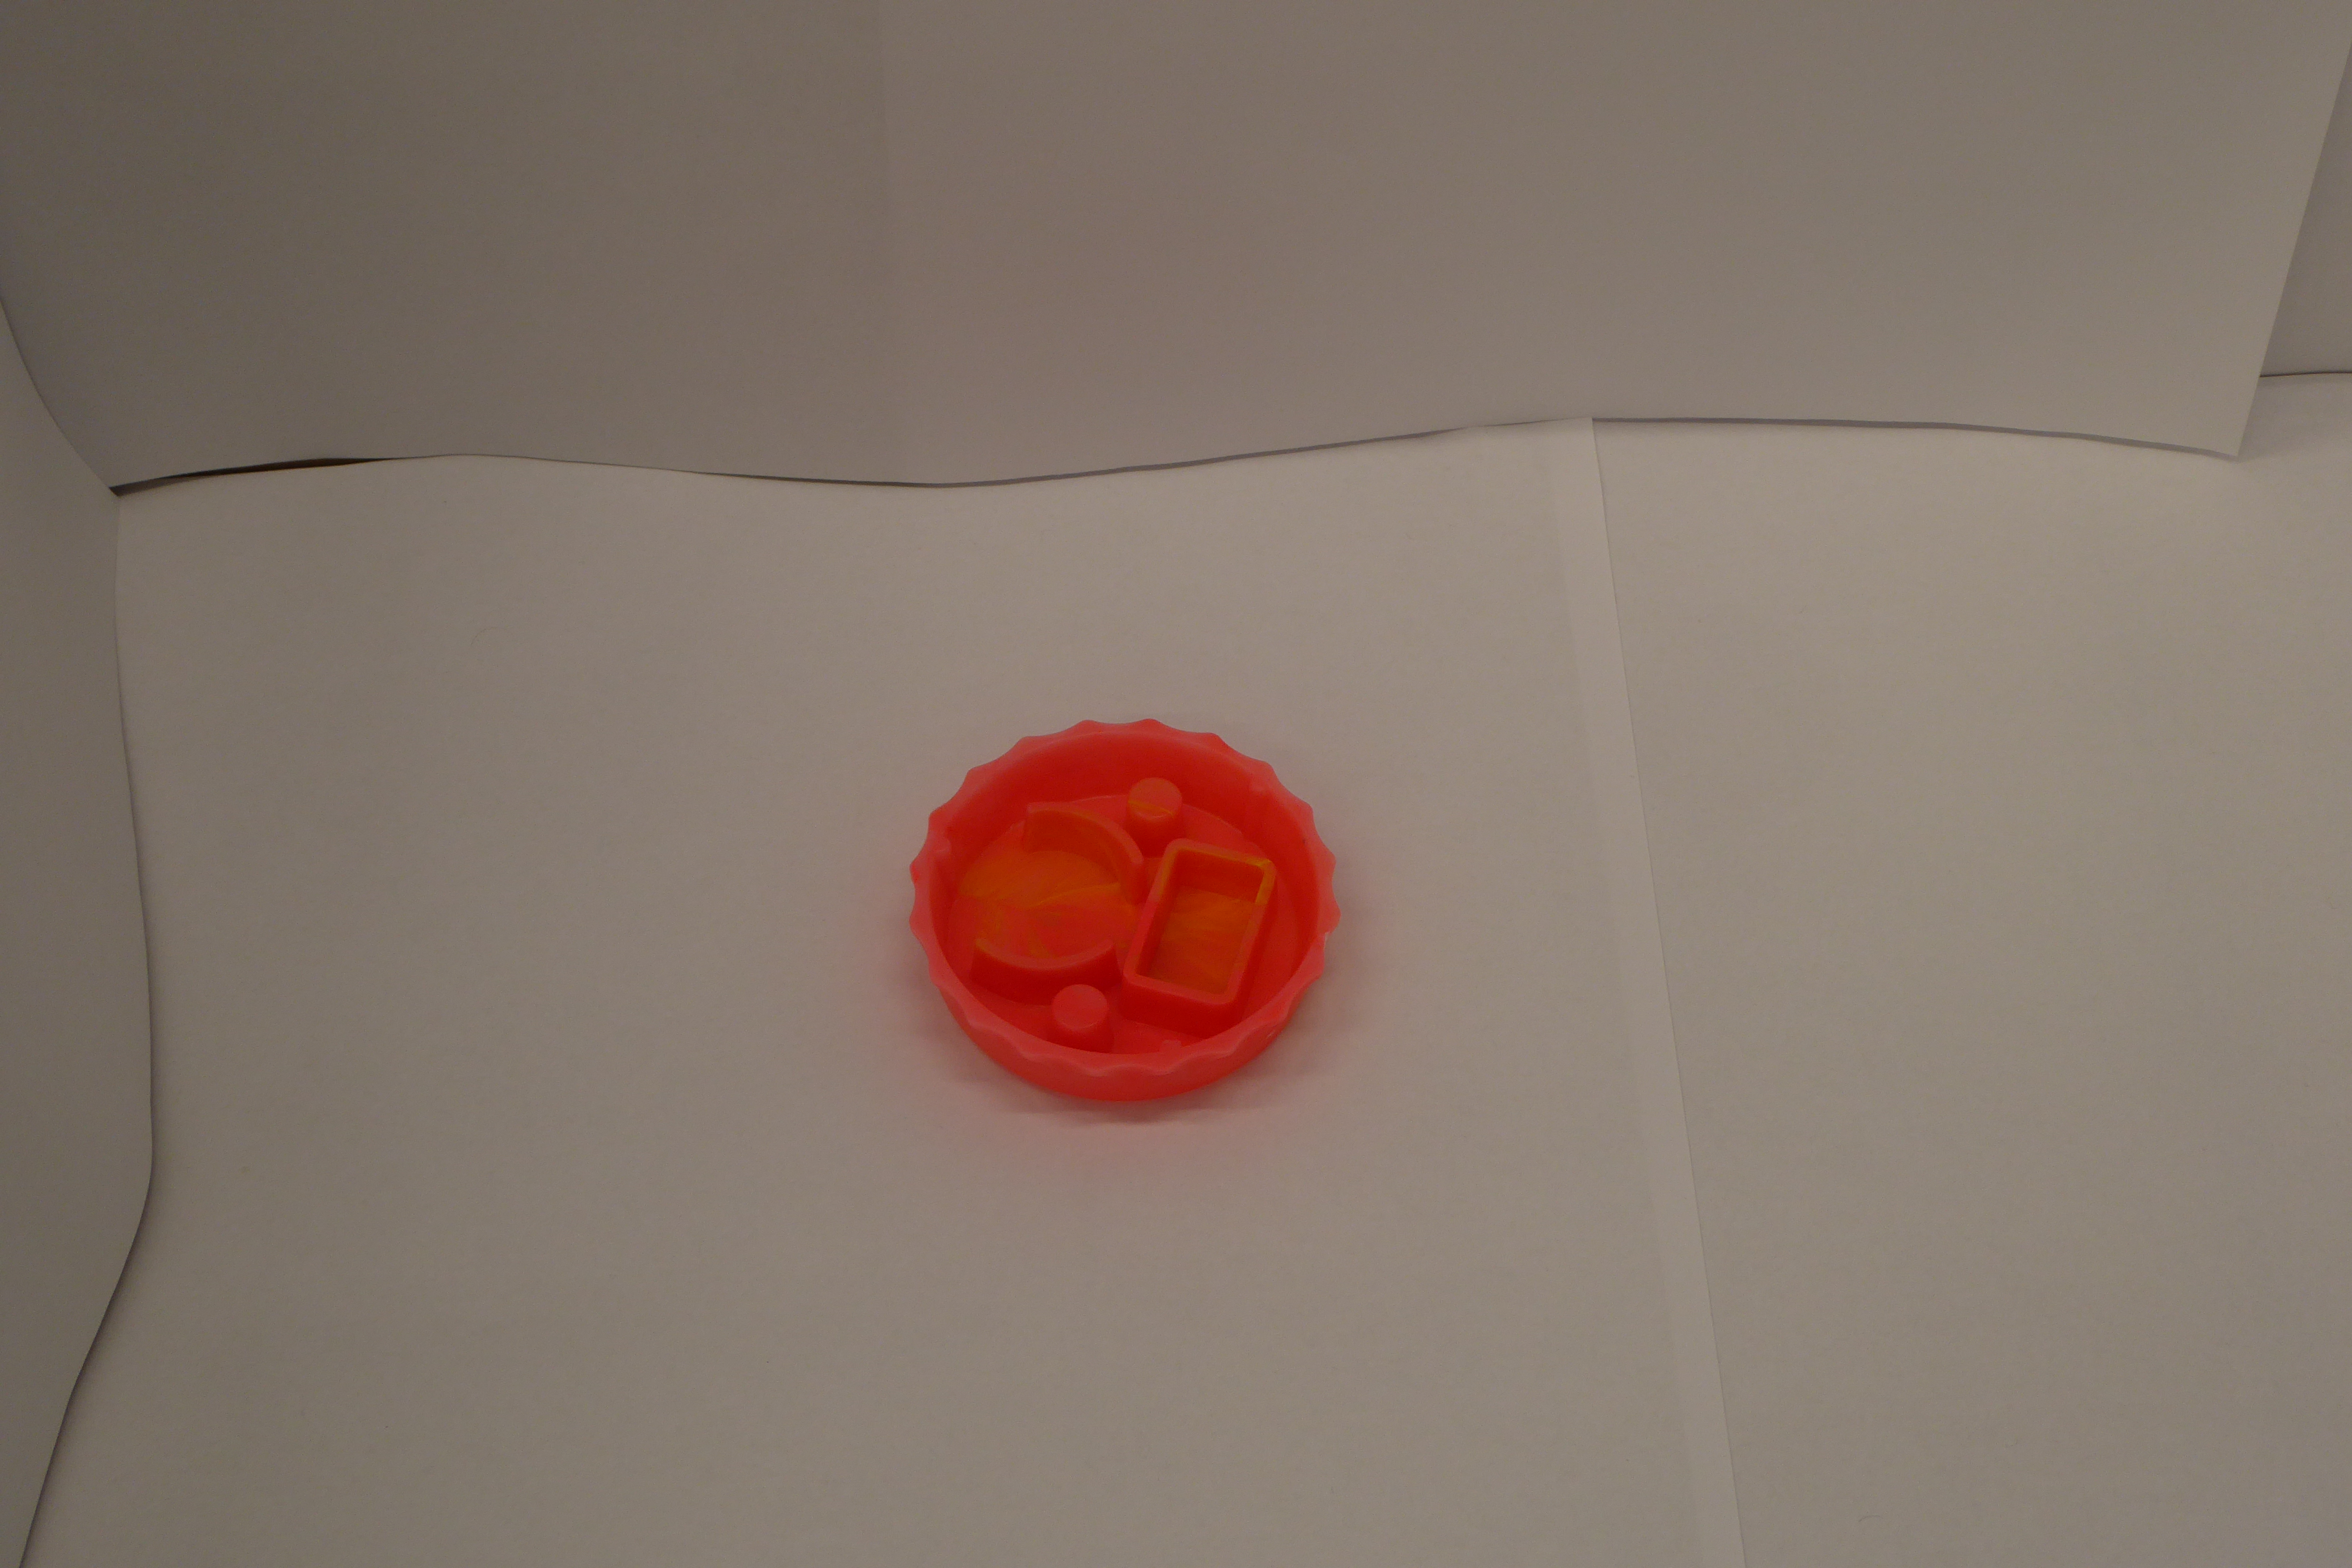
Label: Bottle Opener - Cover